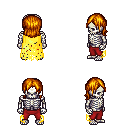
a pixel art fantasy rpg character, male body template, skeleton, yellow tattered cape, red pants, dark blonde long bangs hairstyle, four views (front, back, left, right), 2x2 character sprite sheet, small pixel art, hard edges, no anti-aliasing